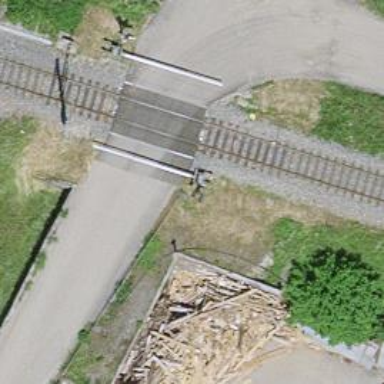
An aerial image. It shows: Level crossing with barrier.